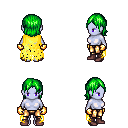
a pixel art fantasy rpg character, female body template, dark elf, purple skin, yellow tattered cape, gold greaves, green long bangs hairstyle, gold gloves, maroon shoes, four views (front, back, left, right), 2x2 character sprite sheet, small pixel art, hard edges, no anti-aliasing